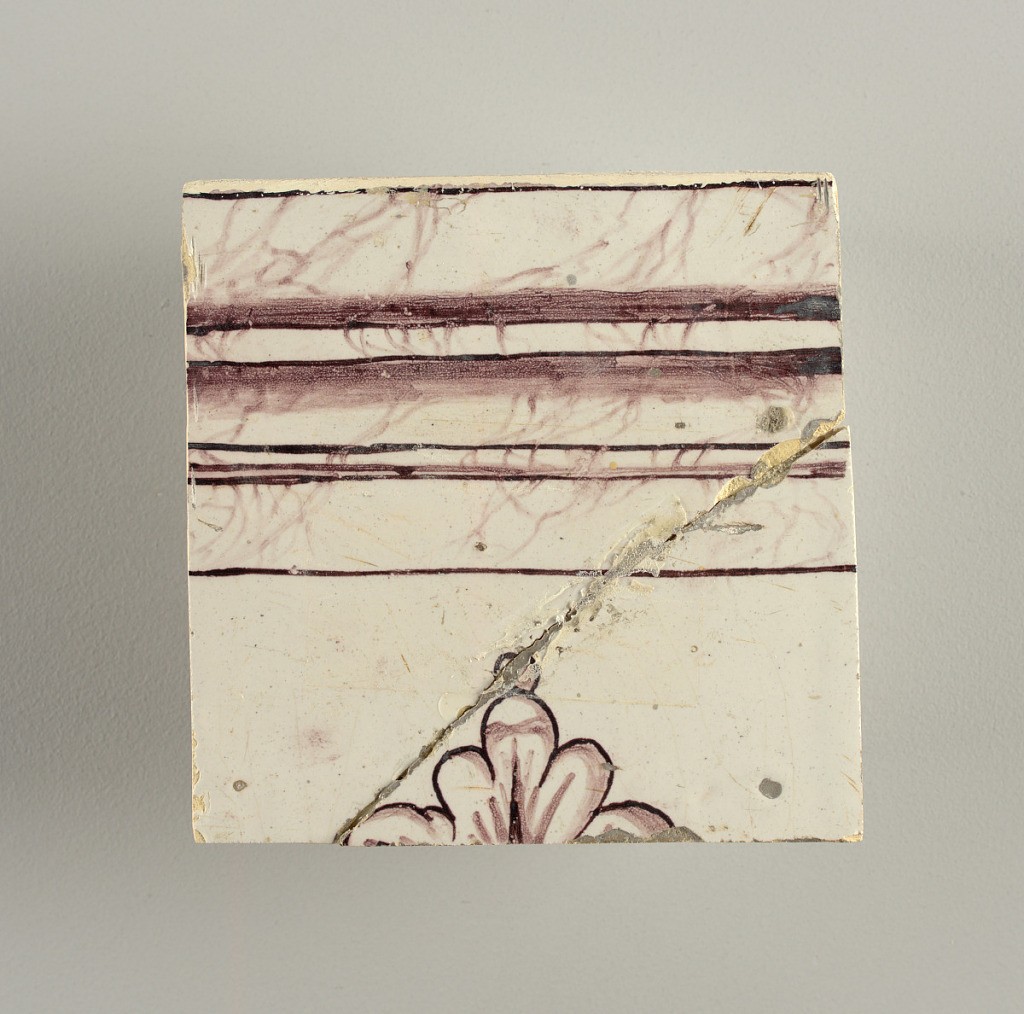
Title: Wall facing
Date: ca. 1725
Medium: tin-glazed earthenware, underglaze
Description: Running design for a frieze or a dado, composed of scrolls of foliage and strapwork, and four repeating motifs--a seated woman in a small upright oval medallion, a putto seated on a rocailled base, and strapwork in axial pattern.  The various panels, A to F, show various repeats of the same design, all being five tiles high and a varying number of tiles wide.